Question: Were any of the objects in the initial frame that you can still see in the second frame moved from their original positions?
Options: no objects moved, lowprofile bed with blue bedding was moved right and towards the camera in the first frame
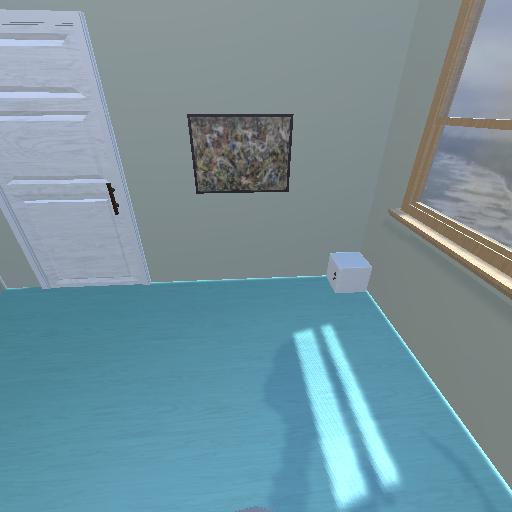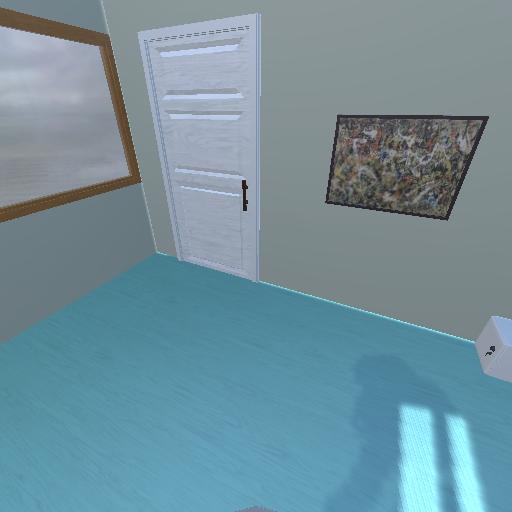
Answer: no objects moved